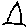
Label: triangle